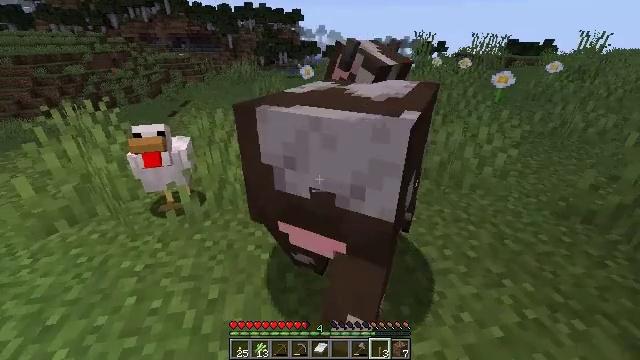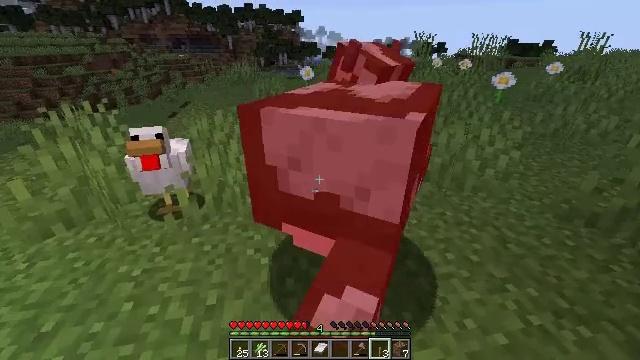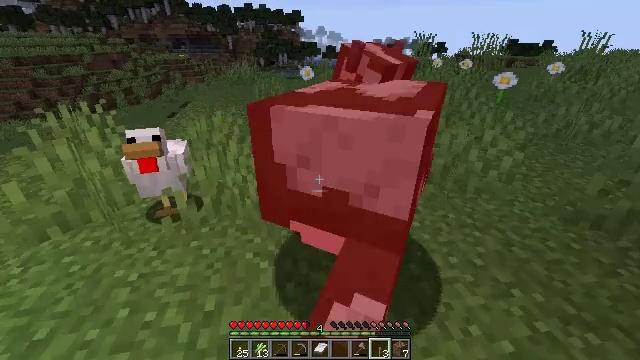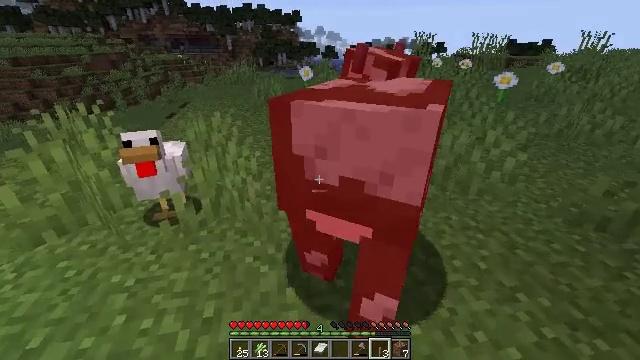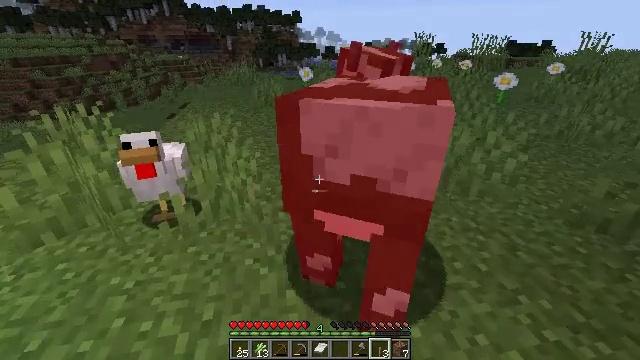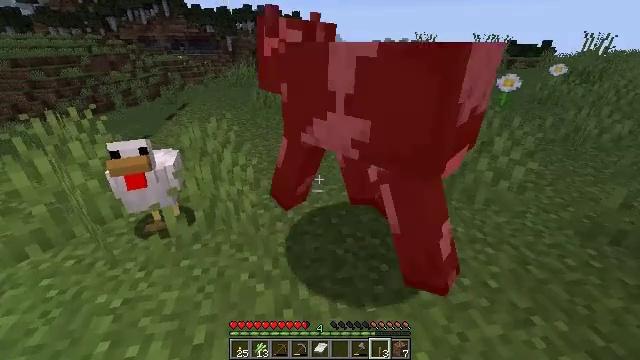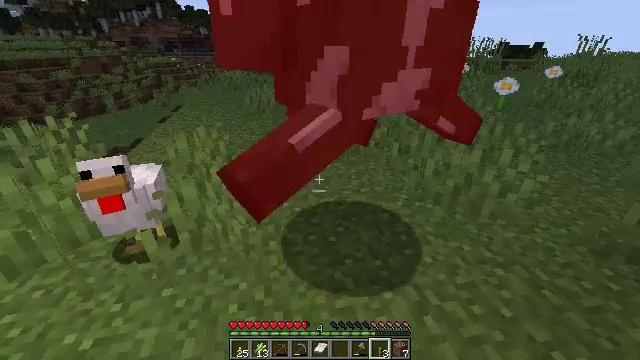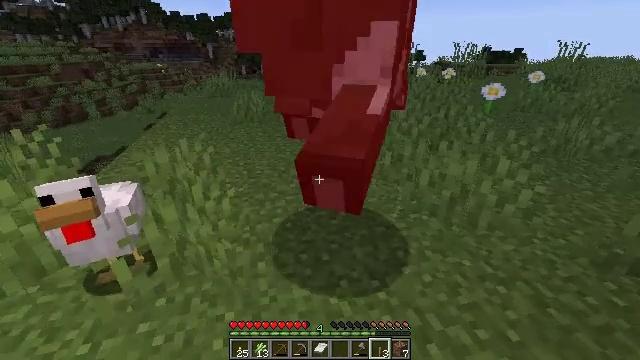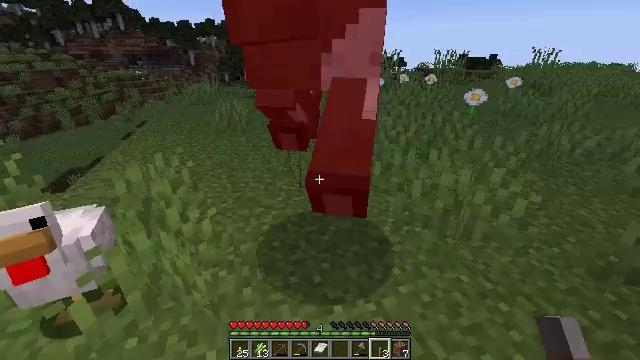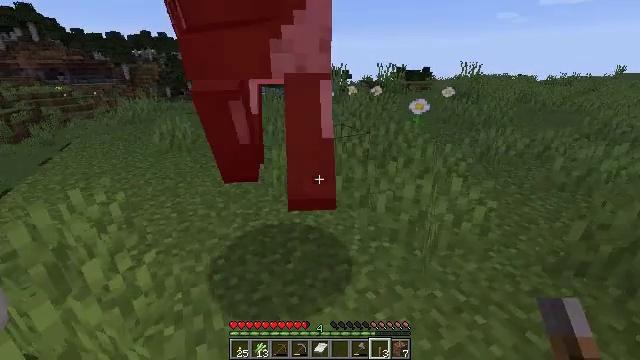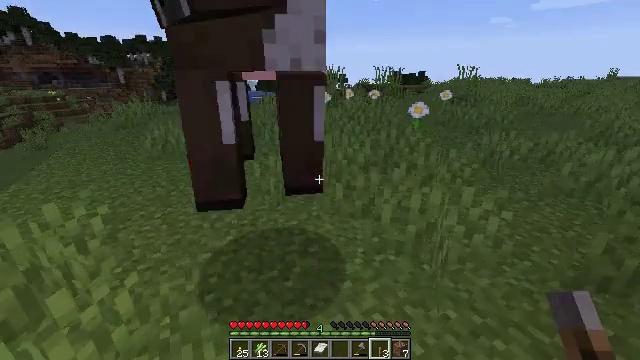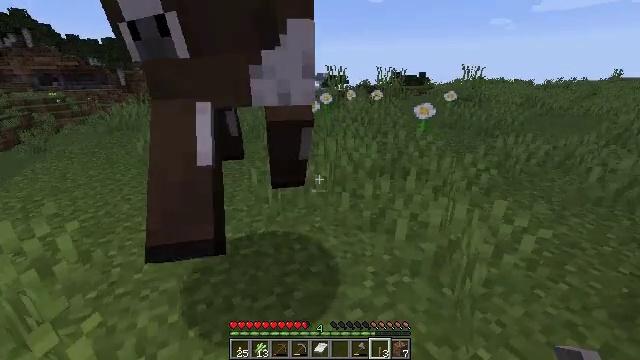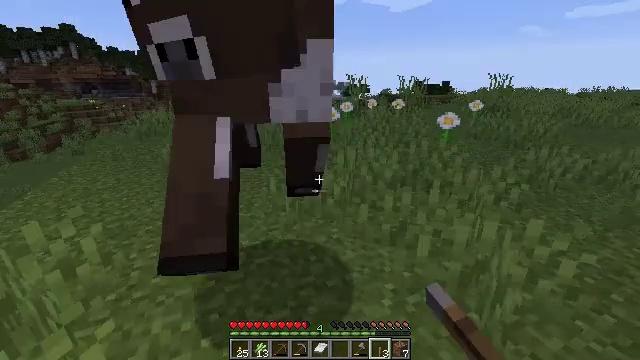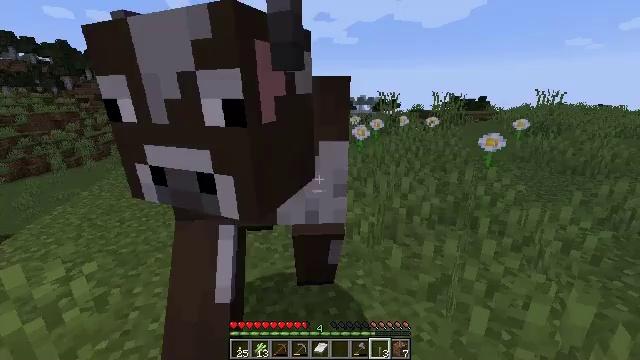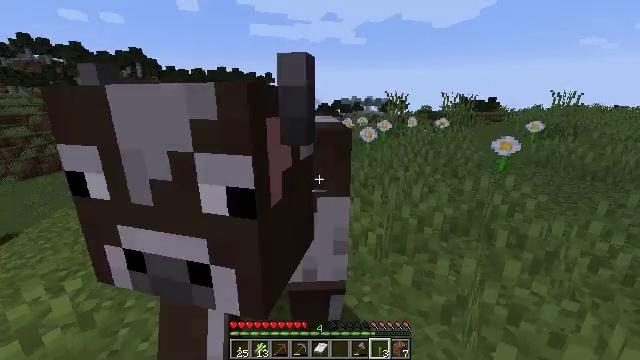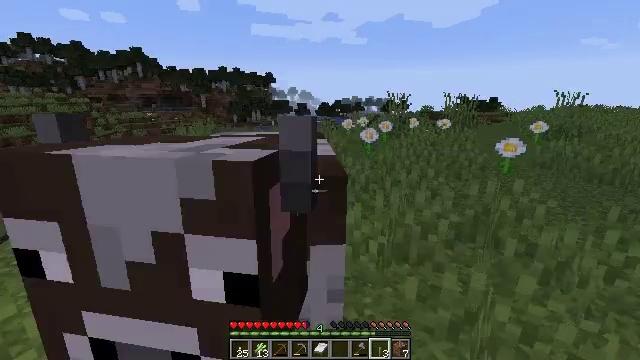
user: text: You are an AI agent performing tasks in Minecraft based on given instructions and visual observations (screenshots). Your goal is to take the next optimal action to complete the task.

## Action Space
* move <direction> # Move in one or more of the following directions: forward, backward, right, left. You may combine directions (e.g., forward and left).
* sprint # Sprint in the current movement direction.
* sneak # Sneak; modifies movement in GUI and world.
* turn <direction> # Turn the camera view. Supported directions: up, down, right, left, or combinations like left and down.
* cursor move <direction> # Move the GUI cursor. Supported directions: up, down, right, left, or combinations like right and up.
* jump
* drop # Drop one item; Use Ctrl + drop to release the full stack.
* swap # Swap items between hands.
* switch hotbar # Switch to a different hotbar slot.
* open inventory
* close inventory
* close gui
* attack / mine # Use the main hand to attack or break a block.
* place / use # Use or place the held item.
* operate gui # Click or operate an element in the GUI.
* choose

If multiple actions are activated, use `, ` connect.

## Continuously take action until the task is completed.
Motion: motion action
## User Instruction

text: Combat the cow.
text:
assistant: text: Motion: attack / mine
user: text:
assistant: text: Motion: no_op
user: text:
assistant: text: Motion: attack / mine
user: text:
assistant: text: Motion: move forward, attack / mine
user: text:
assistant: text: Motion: move forward, attack / mine
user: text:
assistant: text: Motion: move forward, turn right
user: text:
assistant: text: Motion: move forward, turn right and up
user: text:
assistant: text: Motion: move forward, turn right and up
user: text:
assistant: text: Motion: move forward, turn right and up
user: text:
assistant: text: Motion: move forward
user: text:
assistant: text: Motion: move forward, attack / mine
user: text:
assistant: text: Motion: move forward, turn left and up, attack / mine
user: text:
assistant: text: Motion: move forward, turn left and up
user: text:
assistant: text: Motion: move forward, turn left, attack / mine
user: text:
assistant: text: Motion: move forward, attack / mine
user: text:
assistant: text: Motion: attack / mine